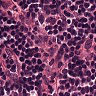
Metastatic tissue present: no